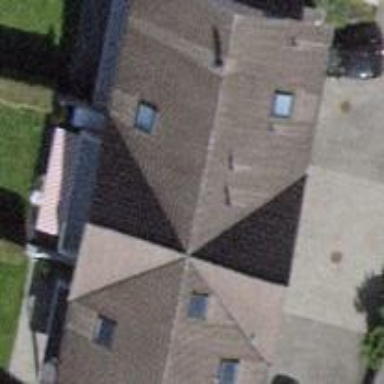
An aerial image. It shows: Simple and straightforward house.